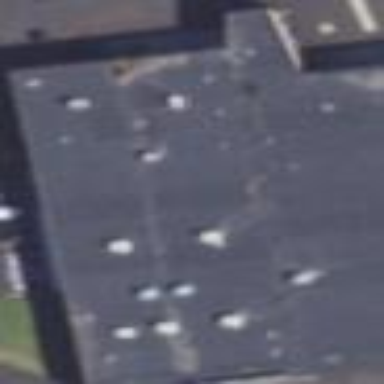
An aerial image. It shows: Retail building with flat roof.